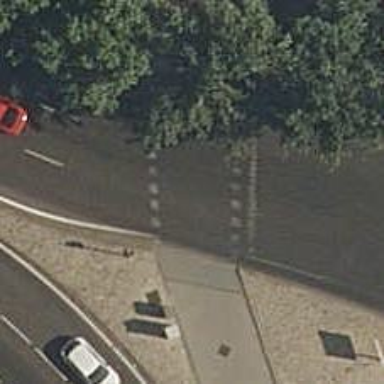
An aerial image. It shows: Crossing with traffic signals.